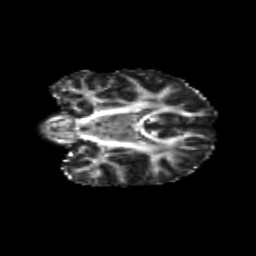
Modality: FA
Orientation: coronal
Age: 10
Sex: male
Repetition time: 9.512 s
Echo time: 0.089 s